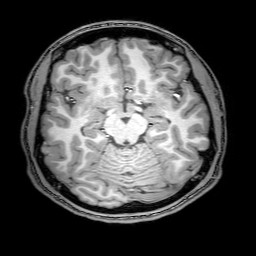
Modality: T1w
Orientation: coronal
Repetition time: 0.00828 s
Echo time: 0.00388 s